Question: Following on from: <URL>
I am currently using 'randi' to generate a random number from which I then subtract and add a second number - generated using 'poissrnd':
'''
for k=1:10
a = poissrnd(200,1);
b(k,1) = randi([1,20000]);
c(k,1:2) = [b(k,1)-a,b(k,1)+a];
end
c = sort(c);
'''
'c' provides an output in this format:
'''
823 1281
5260 5676
5372 5760
5379 5779
6808 7244
6869 7293
9203 9653
12197 12563
14411 14765
15302 15670
'''
Which are essentially the boundaries +/- 'a' around the point chosen in 'b'.
I then want to set an additional variable (i.e. d = 2000) which is used as the threshold by which values are matched and then merged. The boundaries are taken into consideration for this - the output of the above value when d = 2000 would be:
'''
1052
7456
13933
'''
The boundaries <PHONE> are not within 2000 of any other value so the midpoint is taken - reflecting the original value. The next midpoint taken is between 5260 and 9653 because as you go along, each successive values is within 2000 of the one before it until 9653. The same logic is then applied to take the midpoint between 12197 and 15670.
Is there a quick and easy way to adapt the answer give in the linked question to deal with a 2 column format?
The values held in 'c' can be thought of as demarcating the boundaries of 'blocks' that sit on a line. Every single boundary is checked to see if anything lies within 2000 of it (the black lines).

As soon as any black line touches a red block, that entire red block is incorporated into the same merge block - in full. This is why the first midpoint value calculated is 1052 - nothing is touched by the two black lines emanating from the first two boundaries. However the next set of blocks all touch one another. This incorporates them all into the merge such that the midpoint is taken between 9653 and 5260 = 7456.
The block starting at 12197 is out of reach of it's preceding one so it remains separate. I've not shown all the blocks.
'''
b =
849
1975
8336
9599
12057
12983
13193
13736
16887
18578
c =
662 1036
1764 2186
8148 8524
9386 9812
11843 12271
12809 13157
12995 13391
13543 13929
16687 17087
18361 18795
'''
Your script then produces the result:
'''
8980
12886
17741
'''
When in fact it should be:
'''
1424
8980
12886
17741
'''
So it is just missing the first value - if no merge is occurring, the midpoint is just taken between the two values. Sometimes this seems to work - other times it doesn't.
For example here it works (when value is set to 1000 instead of 2000 as a test):
'''
c =
2333 2789
5595 6023
6236 6664
10332 10754
11425 11865
12506 12926
12678 13114
15105 15517
15425 15797
19490 19874
result =
2561
6129
11723
15451
19682
'''
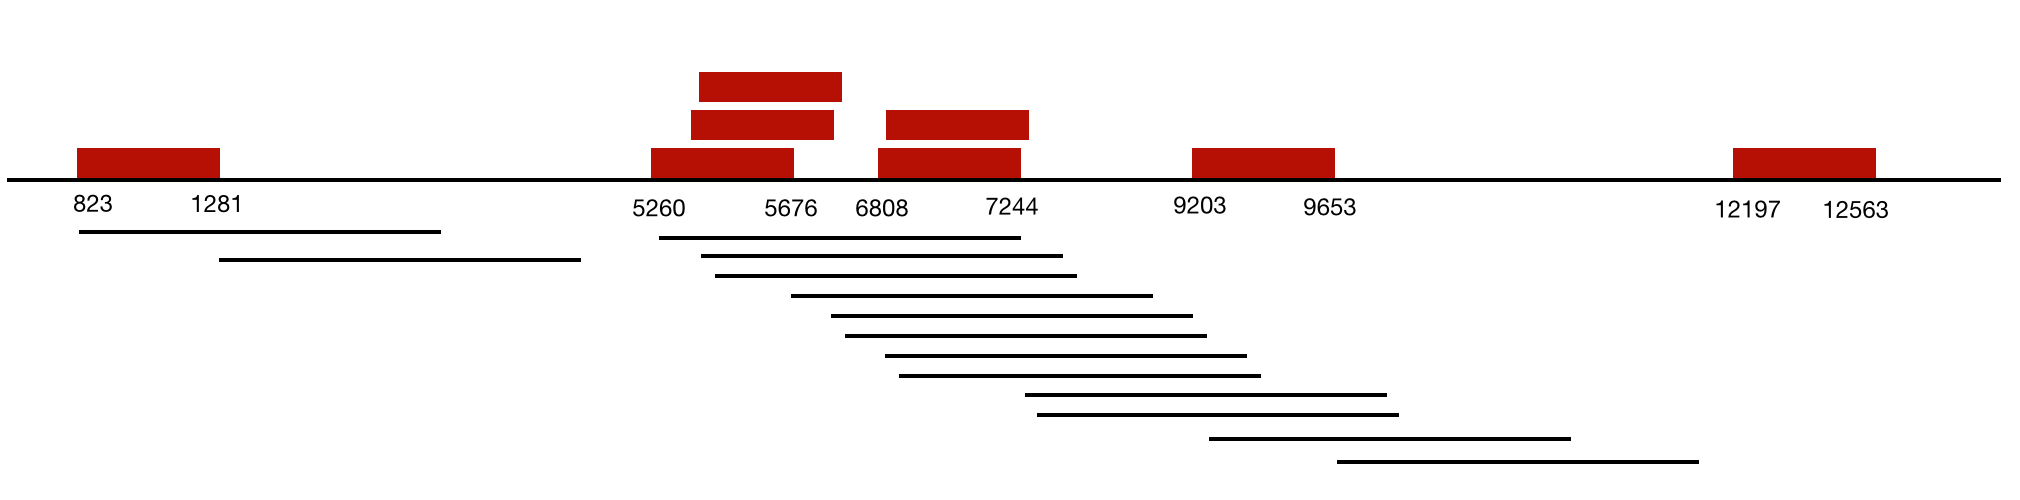
Answer: See if this works for you -
'''
th = 2000 %// threshold
%// Column arrays
col1 = c(:,1)
col2 = c(:,2)
%// Position of "group" shifts
grp_changes = diff([col2(1:end-1,:) col1(2:end,:)],[],2)>th
%// Start and stop positions of shifts
stops = [grp_changes ; 1]
starts = [1 ; stops(1:end-1)]
%// Finally the mean of shift positions, which is the desired output
out = floor(mean([col1(starts~=0) col2(stops~=0)],2))
'''